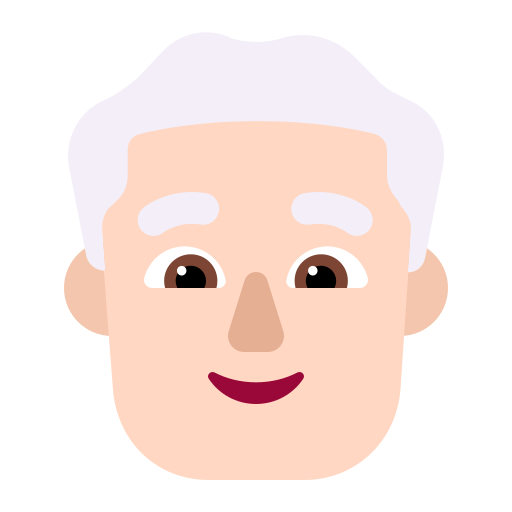
man white hair flat light